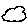
Label: cloud